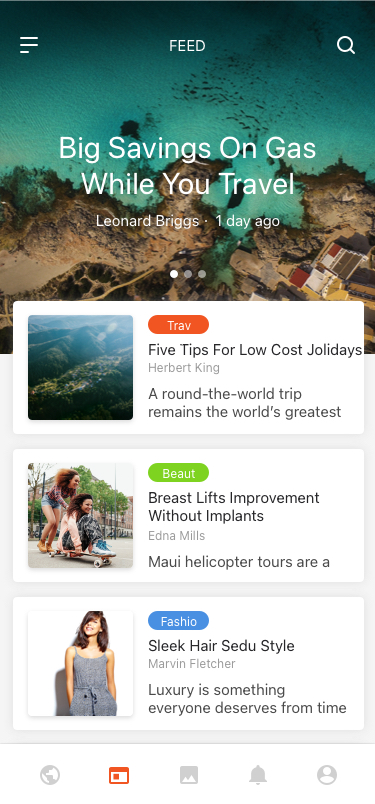
Text in this UI design:
Leonard Briggs    1 day ago
Five Tips For Low Cost Jolidays
Herbert King
A round-the-world trip remains the world’s greatest journey.
For two out of every three people, this is the ultimate travel experience, according to recent research. Needless to say, in a world obsessed.
 by travel, travelers and travel agents are both looking for the cheapest tickets and airfares available.

Cheap airline tickets, in most cases, can be obtained from wholesale dealers and discounters.

If your requirements are simple – you want a round-trip ticket from one place to another, you have a particular airline on your mind and you have definite dates; then you can go directly to the source – to the ticket discount agency which buys cheap tickets in bulk from wholesalers and consolidators.

In real life most trips require more planning, and most people need a help from the agent to figure out what would be the best air ticket solution for their particular case. Cheap airfares to a particular region can often be found with local airlines that specialize in that country. Sometimes an agency that operates and retails tours to a particular country will have a discount agreement with the national carrier and will sell discount tickets on that airline.

With a bit of research through travel magazines aimed at the particular country of your choice, you can often find agencies dealing with national carriers for that country. For the cheapest possible airfare to many places the most affordable prices are often found in local travel agencies that deal with a particular destination selling round-trip discount airline flights – most likely to the capital of that country and a few main cities.

Sometimes you can find a really cheap air ticket with a discount retail agency that specializes in trips to a wider range of destinations or to multiple destinations. Through the sheer number of tickets that they sell they can command a reasonable discount. However, keep in mind that most advertised prices do not include taxes, luggage fee and airport tax, so the cheap airfare may end up being not so cheap. Best to read the small print to clarify exactly what you are getting before you purchase a ticket.

Another trick of the trade is for agencies to grab attention by indicating the lowest possible prices, which only apply on specific dates in low season. You’ll find that all agencies do this, even the most expensive ones so, don’t be surprised if you get a quote at double the price from what was displayed in the ad.

Airlines usually publish their scheduled flights and prices six months in advance. If you have decided on a destination it can be a good opportunity to get an ‘early bird’ discount by booking well in advance. Keep your eye on the travel press and also airline web-sites. There are often special discounts and incentives aimed at travelers who book online, as carrying out a booking online is cheaper for the company than through an intermediary who will take a commission.

However, although you can expect to get the cheapest air ticket if you start searching many months ahead, there are some exceptions. At times like Christmas or other periods of high demand the prices are usually inflated and planes fill up many months in advance. If you can be flexible and travel on actual holiday days such as Christmas day or New Years Eve you can find some pretty attractive discounts.
Travel
Breast Lifts Improvement Without Implants
Edna Mills
Maui helicopter tours are a great way to see the island from a different perspective and have a fun adventure. If you have never been on a helicopter before, this is a great place to do it. You will see all the beauty that Maui has to offer and can have a great time for the entire family. Tours are not too expensive and last from forty five minutes to over an hour. You can see places that are typically inaccessible with Maui helicopter tours. Places that are not available by foot or vehicle can be seen by air. Breathtaking sights await those who are up for some fun Maui helicopter tours. If you will be staying on the island for a considerable amount of time, you may want to think about doing multiple Maui helicopter tours. There are multiple destinations and you can see all the island has to offer.

East Maui helicopter tours will give you a view of the ten thousand foot volcano, Haleakala or House of the sun. This volcano is dormant and last erupted in 1790. You will be able to see the crater of the volcano and the dry, arid earth surrounding the south side of the volcano’s slop with Maui helicopter tours. The view of this is truly breathtaking and is a sight not to be missed. It is also highly educational with a chance to see a dormant volcano up close, something that can not be seen every day. On the northern and southern sides of the volcano, you will see an incredible different view however. These sides are lush and green and you will be able to see some beautiful waterfalls and gorgeous brush. Tropical rainforests abound on this side of the island and it is something that is not easily accessible by any other means than by air. Maui helicopter tours will allow you to see all of these sights. Make sure to take a camera or video with you when going on Maui helicopter tours to capture the beauty of the scenery and to show friends and family at home all the wonderful things you saw while on vacation.

West Maui helicopter tours have a slightly different view than what you will see in the east. The smaller of the two volcanoes on the island is on this side. Unlike the east volcano, this one is no dormant but extinct with millions of years of erosion cutting deep valleys and into the mountains. The rainfall is high in this are and it results in many waterfalls that cascade over the steep ridges. This area is entirely uninhabited and pure. There is no way to reach this destination except by air so if you want to see this breathtaking view, Maui helicopter tours are the way to go. It is said that this area of Maui is one of the most beautiful natural landscapes in the world and should be missed if you have the opportunity to take Maui helicopter tours to this part of the island. Since it is only accessible by air, this is the only way you will be able to see it.

Molokai Maui helicopter tours will take you to a different island but one that is only nine miles away and easily accessible by air. This island has a very small population with a different culture and scenery. The entire coast of the northeast is lined with cliffs and remote beaches. They are completely inaccessible by any other means of transportation than air. People who live on the island have never even seen this remarkable scenery unless they have taken Maui helicopter tours to view it. When the weather has been rainy and there is a lot of rainfall for he season you will see many astounding waterfalls. The cliffs in this region are among the highest in the world and to see water cascading from the high peaks is simply breathtaking. The short jaunt from Maui with Maui helicopter tours is well worth seeing the beauty of this natural environment.

Maui helicopter tours are a great way to tour those places that can not be reached on foot or by car. The tours last approximately one hour and range from approximately one hundred eight five dollars to two hundred forty dollars person. For many, this is a once in a lifetime opportunity to see natural scenery that will not be available again. Taking cameras and videos to capture the moments will also allow you to relive the tour again and again as you reminisce throughout the years.
Beauty
Sleek Hair Sedu Style
Marvin Fletcher
Luxury is something everyone deserves from time to time. Such an indulgence can make a vacation a truly rejuvenating experience. One of the best ways to get the luxury of the rich and famous to fit into your budget can be yours through yacht charter companies. These companies specialize in creating custom sailing vacations that redefine travel.

Planning Your Luxury Trip

With your budget in mind, it is easy to plan a chartered yacht vacation. Companies often have a fleet of sailing vessels that can accommodate parties of various sizes. You may want to make it a more intimate trip with only close family. There are charters that can be rented for as few as two people. These include either a sailboat or motorboat and can come with or without a crew and captain to sail the ship for you. If you choose not to hire a crew, you will have to show that you are knowledgeable of sailing and can handle the ship competently.

The next part of planning is to determine your starting and ending ports. This could be a place close to home and sail in one area or start and finish at two different ports. Generally, starting and stopping in the same port will save you money and is usually more convenient. You can also fly to a destination far from home and then sail another exotic sea. There are luxury yacht charter companies that cruise the Caribbean and Mediterranean seas or around Alaska, the Panama Canal, or anyplace you can imagine.

Determining the type of cruise is another aspect of planning a chartered yachting trip. You can have as little or many crew members as the ship will hold. A captain takes all the worries out of navigating and onboard housekeeping services make it a real vacation that rivals the finest hotel services. You can also choose to have a chef and service crew as part of your vacation package.

If you like the idea of knowing what it is really like to sail, but don’t want to risk safety, you can charter a sailing cruise that puts you in the role of deck hand. A competent crew will direct you as to your “chores” for keeping the ship in top shape and on course.

Destinations & Ports of important Charter Companies  One of the greatest benefits of choosing a chartered cruise as a vacation is the choice. You will most likely have a rough itinerary and that can be affected by weather. However, you are flexible in deciding how long you want to stay in a particular port and if you want to add or subtract stops along the way.

Your yacht is your hotel that travels with you. There is only one flight and one hotel to book! Then you take all of your luggage and unpack it just once to enjoy several days of new destinations.

If you have never experienced cruising before, a chartered experience is a great way to get your feet wet. It is different from cruise lines with thousands of guests because the people on your ship will be your friends and family. The personal touches of a chartered trip will help you develop your love for the sea with all the best benefits of commercial cruises.
Fashion
A Time Travel Postcard
Travel
Big Savings On Gas While You Travel